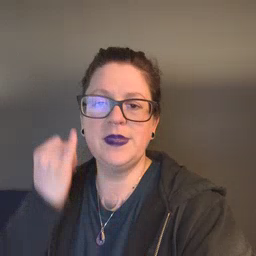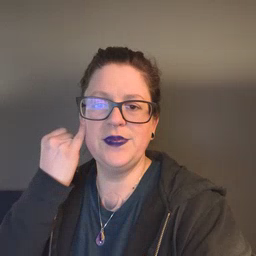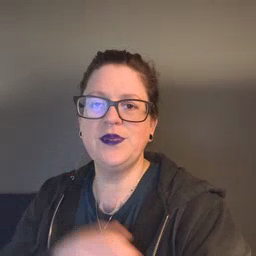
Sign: if